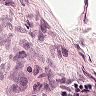
Metastatic tissue present: no